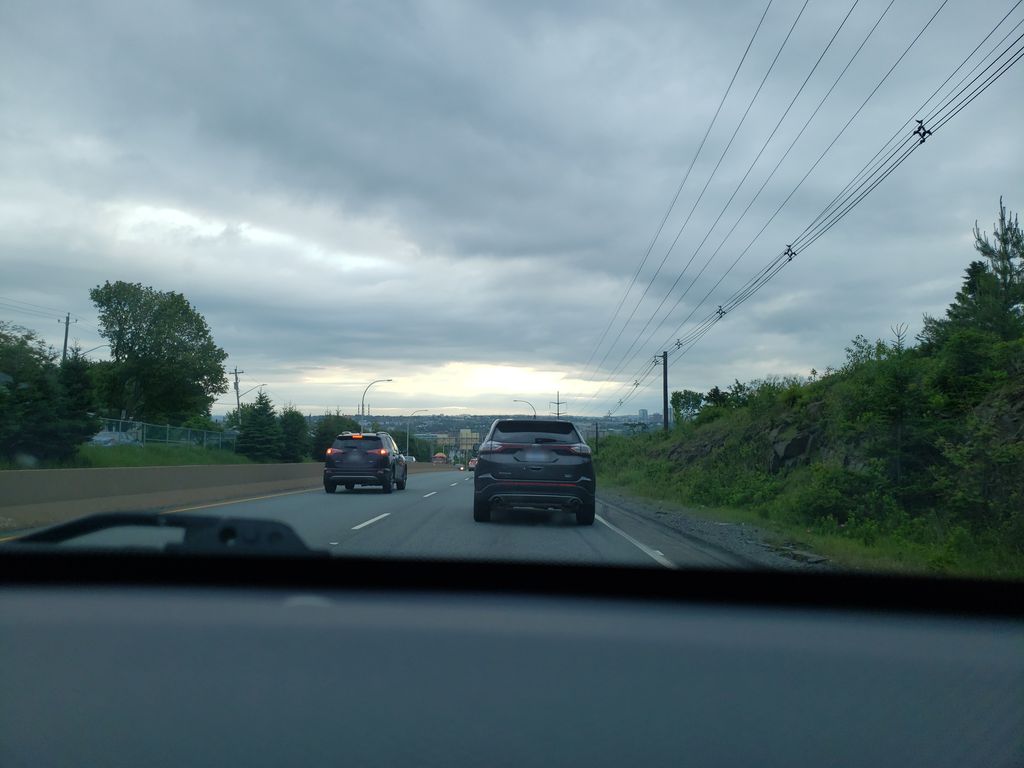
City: halifax